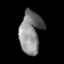
Tissue: prostate
Cell type: T cells
Senescence score: 0.3343
Nuclear area (px): 906
Mean DAPI intensity: 131.854